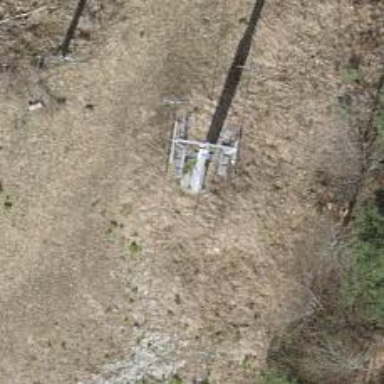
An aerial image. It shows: Pylon used for aerialway.